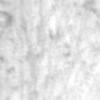
Label: no_change